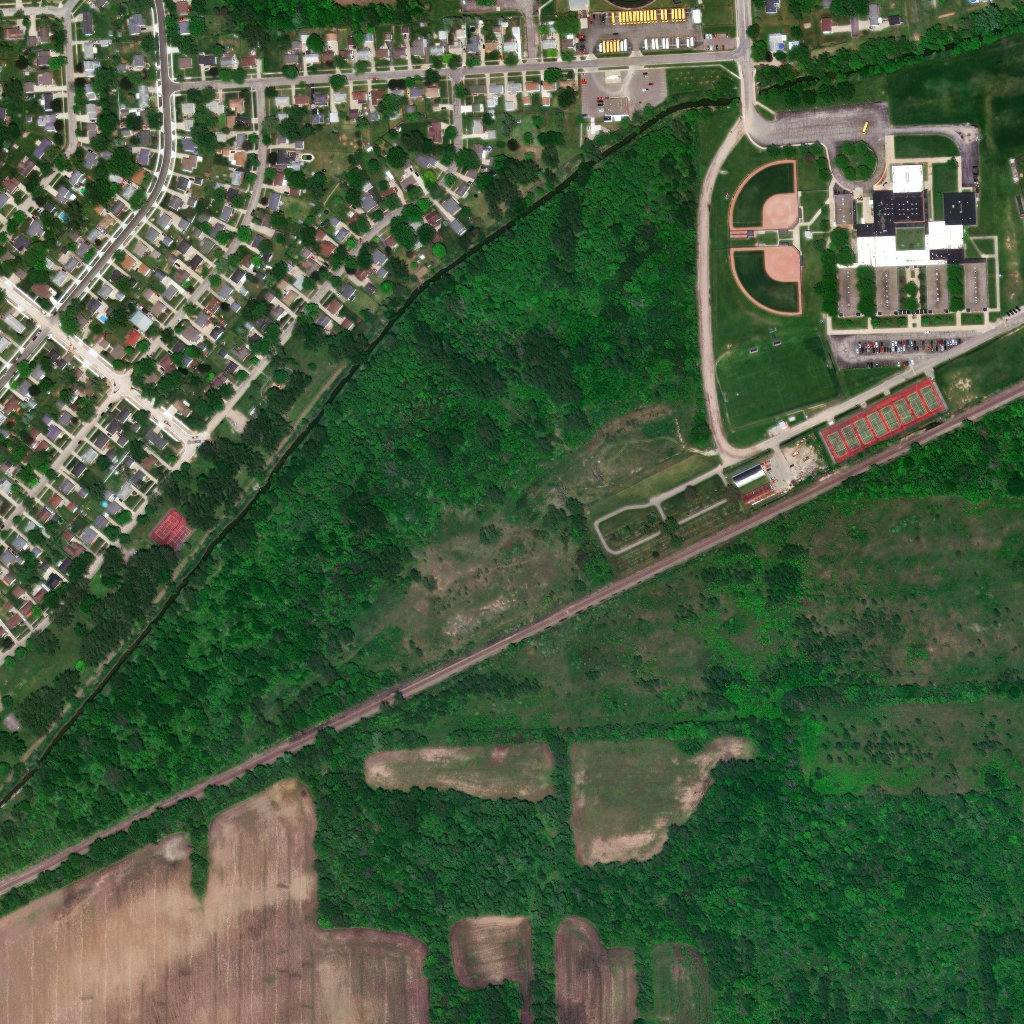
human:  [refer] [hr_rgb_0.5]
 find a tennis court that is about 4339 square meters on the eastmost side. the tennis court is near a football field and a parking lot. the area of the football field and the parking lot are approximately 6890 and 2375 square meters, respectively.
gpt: <box>[[80, 37, 92, 45, 0]]</box>

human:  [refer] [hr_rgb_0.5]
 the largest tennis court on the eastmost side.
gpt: <box>[[80, 37, 92, 45, 0]]</box>